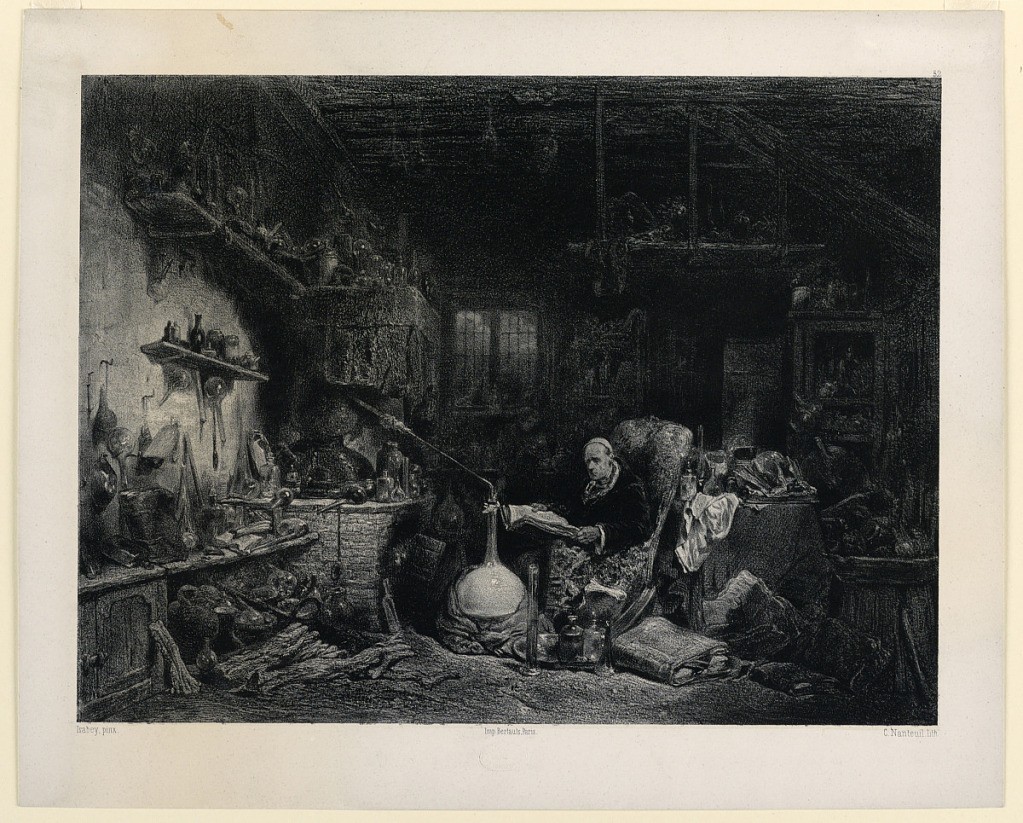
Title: The Alchemist
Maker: Celestin Francois Nanteuil, French, 1813 - 1873
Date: ca. 1850
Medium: Lithograph on paper
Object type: Print
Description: The alchemist is seated in a large chair, in his untidy laboratory, holding a book.